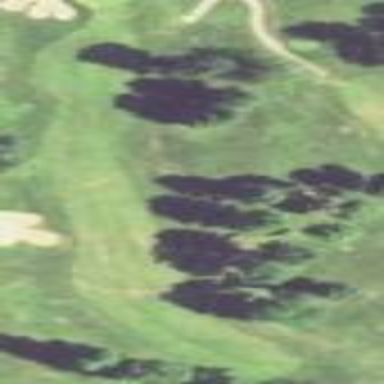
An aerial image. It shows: Grassy area designated as golf fairway.